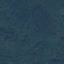
Land use / land cover: Forest